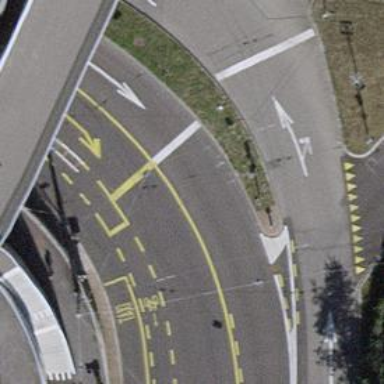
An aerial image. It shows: Road with traffic signals.